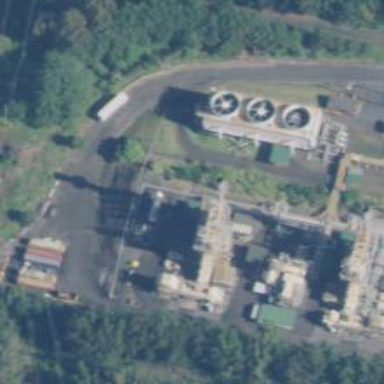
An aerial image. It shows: Gas turbine power generator.